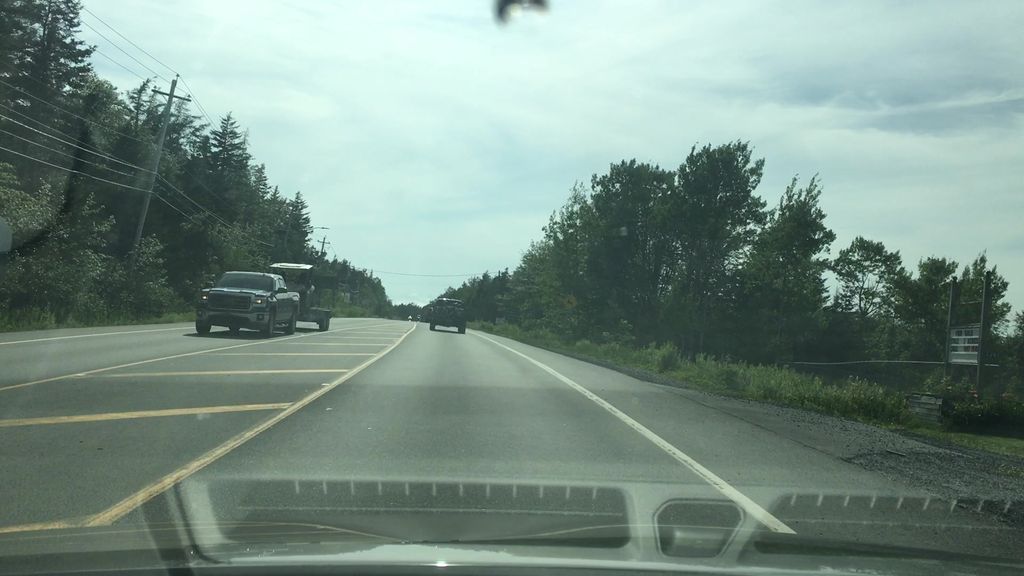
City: halifax